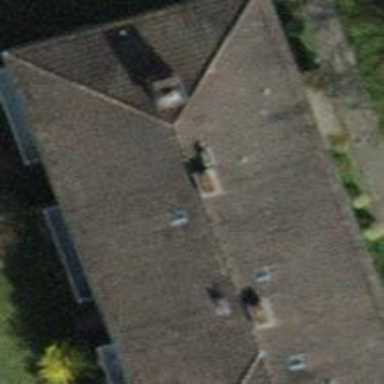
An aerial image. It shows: Building with hipped roof shape.